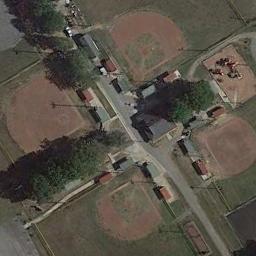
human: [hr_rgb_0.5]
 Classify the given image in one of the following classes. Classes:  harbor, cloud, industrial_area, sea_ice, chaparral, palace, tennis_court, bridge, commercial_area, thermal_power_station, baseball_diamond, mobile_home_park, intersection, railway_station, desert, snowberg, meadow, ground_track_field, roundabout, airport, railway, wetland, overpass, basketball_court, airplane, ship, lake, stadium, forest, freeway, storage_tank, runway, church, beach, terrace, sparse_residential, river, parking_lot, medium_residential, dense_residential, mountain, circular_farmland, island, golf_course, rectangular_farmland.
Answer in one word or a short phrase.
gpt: baseball_diamond